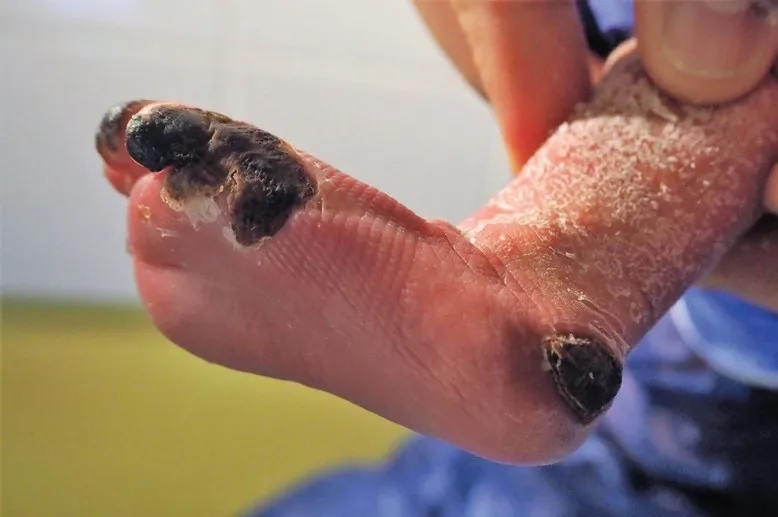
Left foot of a newborn child after second degree burn of the big toe, tip of the third, fourth and fifth toe, lateral foot margin and the heel on the sixth day of treatment with Adaptic.
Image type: medical_photograph (other_medical_photograph)